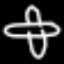
Label: airplane